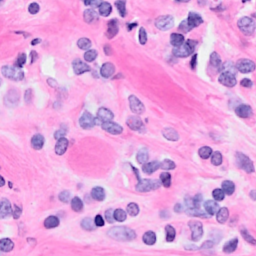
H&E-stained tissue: Breast